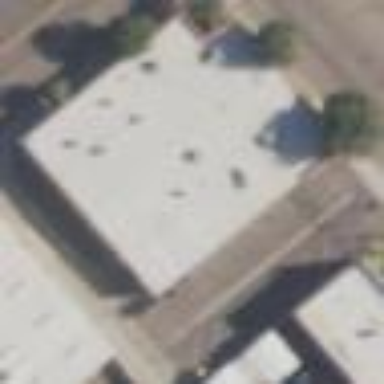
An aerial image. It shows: Commercial property used as warehouse.